Question: I don't know how we can add Badge in 'ExpandableListView'.
I searched some keywords but no result talk about this. So I post picture and want to know this may occur?
Thanks for supports.

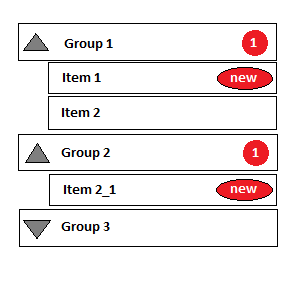
Answer: Create two layout xml files for Group and Child views respectively - For example, and These layouts are inflated and used in the custom ExpandableListAdapter as shown below.
For Information please Check the <URL>